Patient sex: M
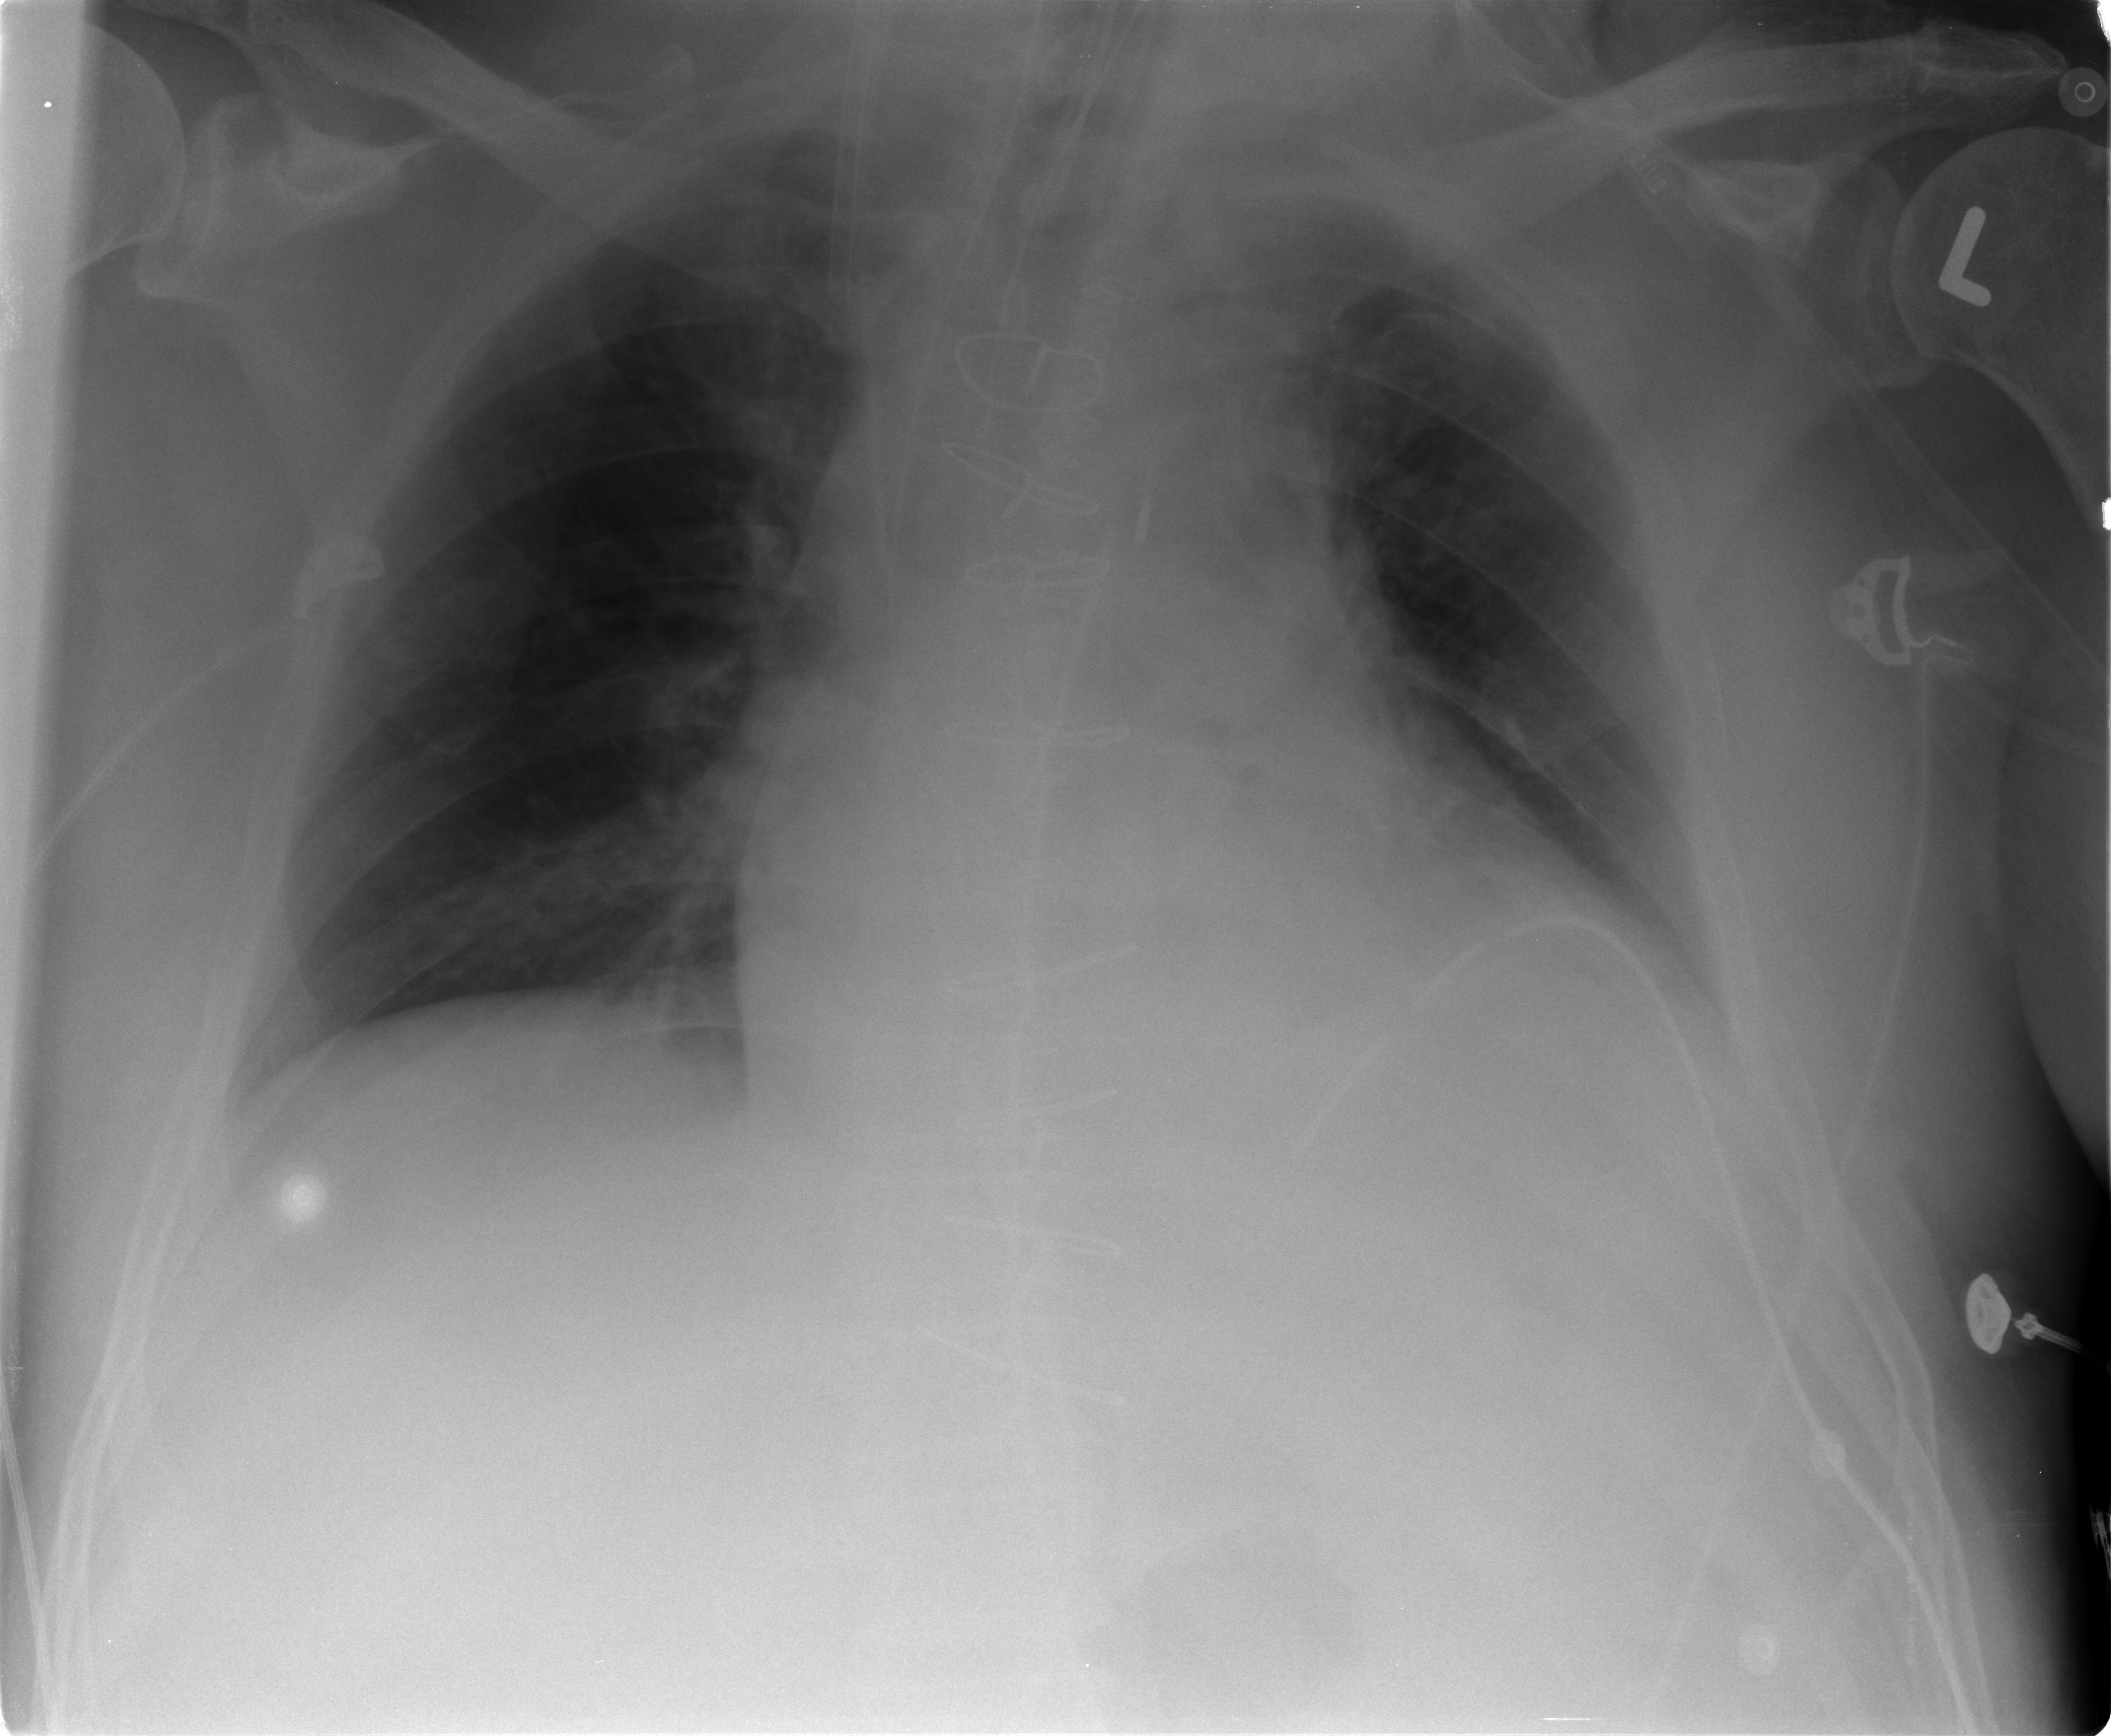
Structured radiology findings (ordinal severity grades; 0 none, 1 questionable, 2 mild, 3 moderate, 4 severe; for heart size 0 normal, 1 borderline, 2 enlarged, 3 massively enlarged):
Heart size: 1
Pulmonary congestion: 2
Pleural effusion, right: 0
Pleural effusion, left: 1
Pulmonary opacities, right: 0
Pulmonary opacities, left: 0
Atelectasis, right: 0
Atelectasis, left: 1